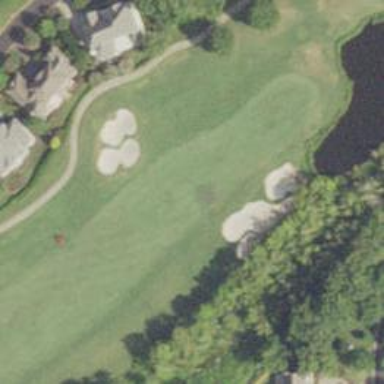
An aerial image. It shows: View of golf hole.